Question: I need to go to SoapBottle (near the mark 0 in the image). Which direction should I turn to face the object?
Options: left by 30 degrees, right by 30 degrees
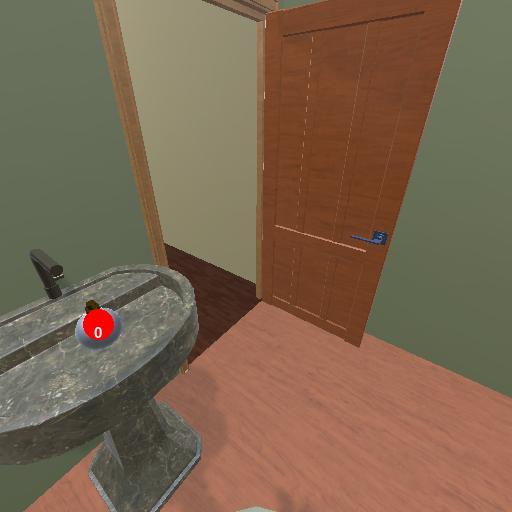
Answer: left by 30 degrees